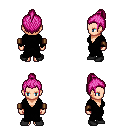
a pixel art fantasy rpg character, female body template, human, light skin, black robe, white pants, pink short topknot hairstyle, leather bracers, black shoes, four views (front, back, left, right), 2x2 character sprite sheet, small pixel art, hard edges, no anti-aliasing